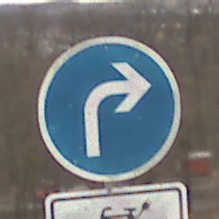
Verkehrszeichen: VorgeschriebeneFahrtrichtungRechts
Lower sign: EinspurigeFahrzeugeFrei4
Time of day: Midday
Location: Outdoor (Nature)
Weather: Overcast
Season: NotSpecified
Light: Natural